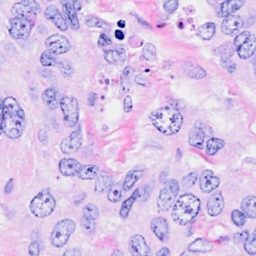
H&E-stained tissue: Breast